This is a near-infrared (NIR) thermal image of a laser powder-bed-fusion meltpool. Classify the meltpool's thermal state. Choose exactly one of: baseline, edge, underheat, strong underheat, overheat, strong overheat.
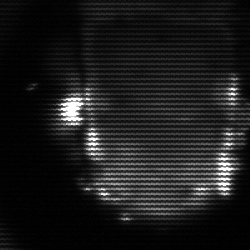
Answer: baseline